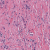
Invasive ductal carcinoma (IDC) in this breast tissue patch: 1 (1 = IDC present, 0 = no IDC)